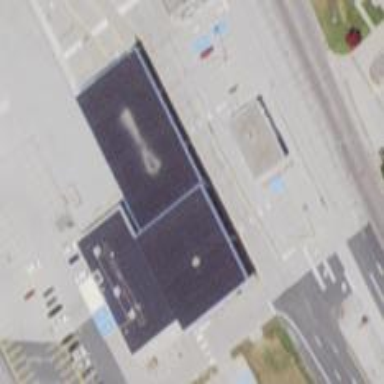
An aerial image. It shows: Carport structure at border control checkpoint.